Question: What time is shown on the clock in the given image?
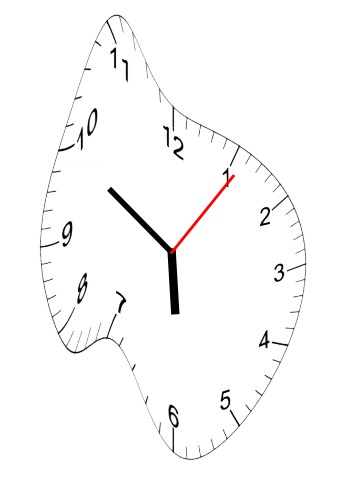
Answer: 05:50:06